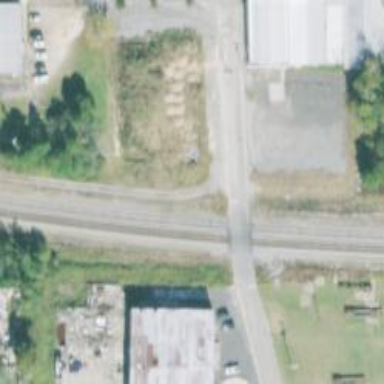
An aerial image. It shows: Railway level crossing.